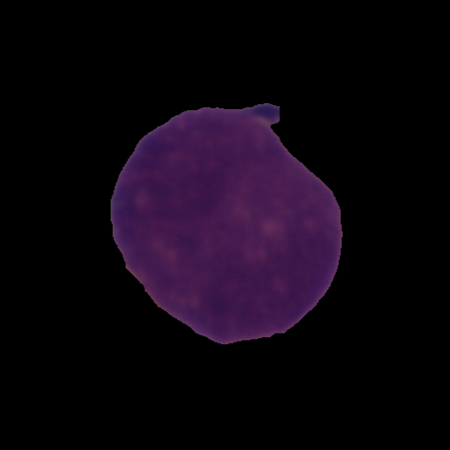
Label: cancer